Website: apple
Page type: customer-info-address
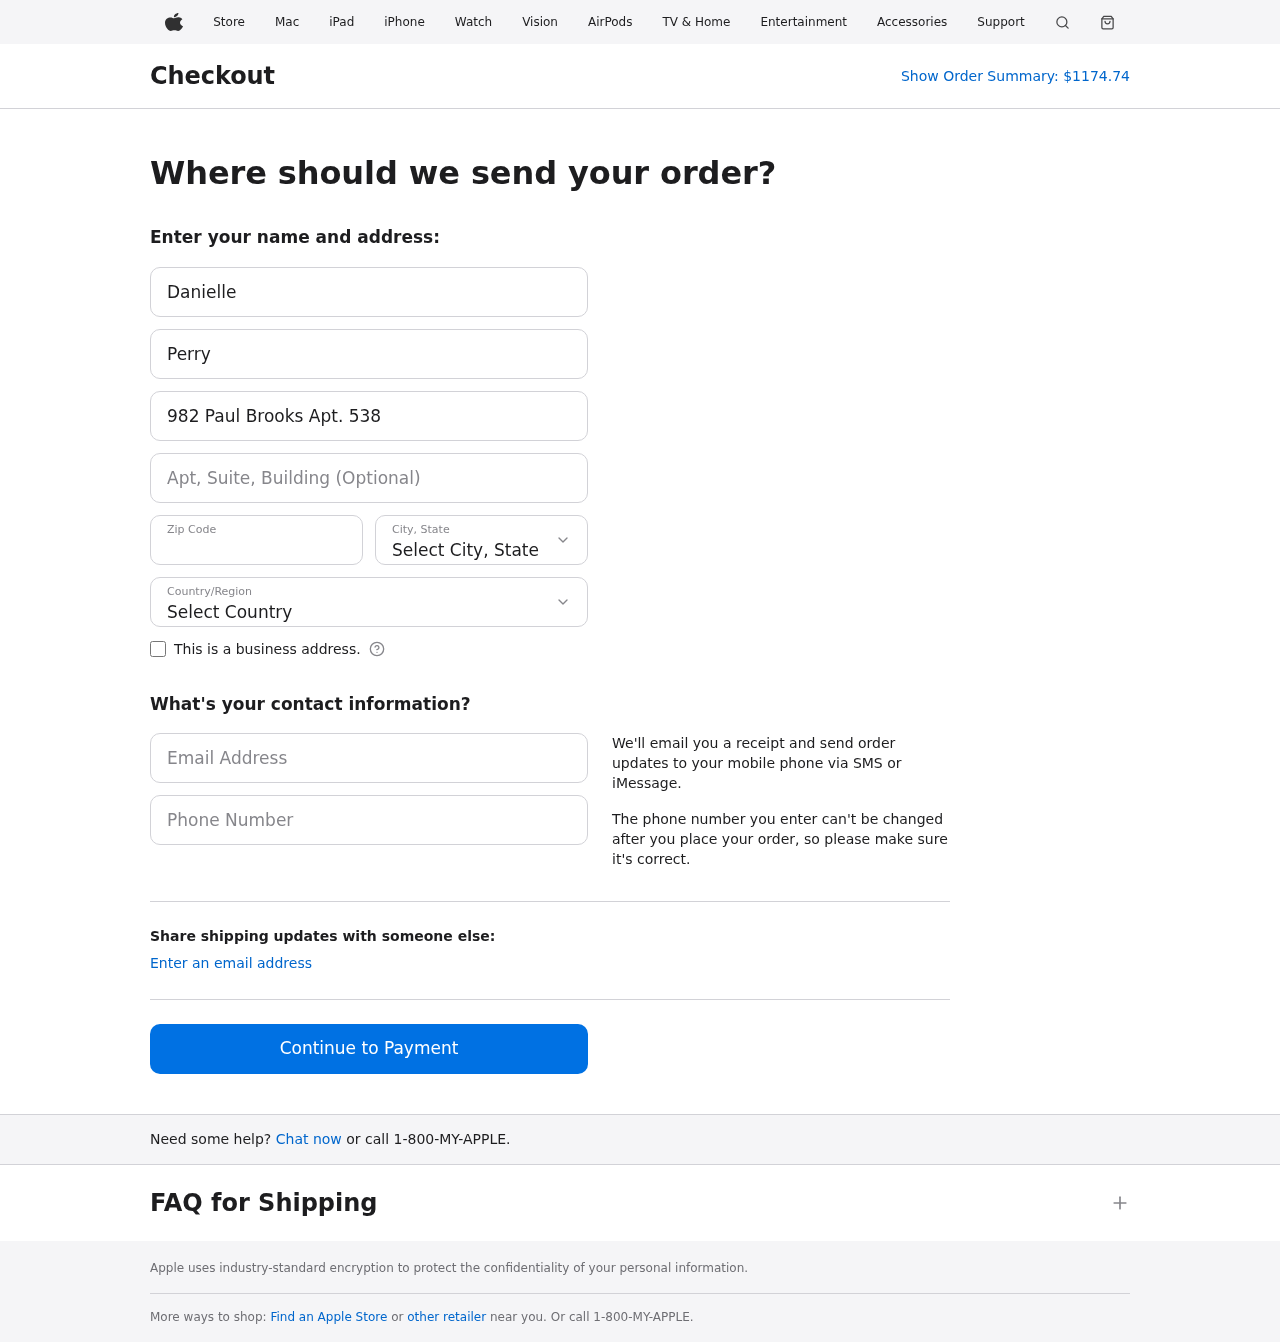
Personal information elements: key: PII_CITY_STATE
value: Port Jimmymouth, WI
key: PII_COUNTRY
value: United States
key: PII_EMAIL
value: danielleperry@yahoo.com
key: PII_FIRSTNAME
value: Danielle
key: PII_LASTNAME
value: Perry
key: PII_PHONE
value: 9253734575
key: PII_POSTCODE
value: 86639
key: PII_STREET
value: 982 Paul Brooks Apt. 538
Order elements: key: ORDER_TOTAL
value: $1174.74